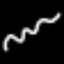
Label: squiggle